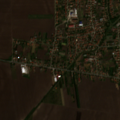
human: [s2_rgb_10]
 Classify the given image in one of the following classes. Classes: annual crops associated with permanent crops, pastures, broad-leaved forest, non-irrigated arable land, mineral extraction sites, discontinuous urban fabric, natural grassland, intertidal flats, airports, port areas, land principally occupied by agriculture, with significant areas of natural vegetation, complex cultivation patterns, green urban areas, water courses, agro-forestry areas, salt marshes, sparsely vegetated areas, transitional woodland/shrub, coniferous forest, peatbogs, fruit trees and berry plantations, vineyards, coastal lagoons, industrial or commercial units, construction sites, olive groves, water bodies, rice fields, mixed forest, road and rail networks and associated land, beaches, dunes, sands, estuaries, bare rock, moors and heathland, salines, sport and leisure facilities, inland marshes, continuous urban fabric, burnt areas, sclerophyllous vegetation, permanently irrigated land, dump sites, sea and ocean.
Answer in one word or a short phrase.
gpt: discontinuous urban fabric, non-irrigated arable land